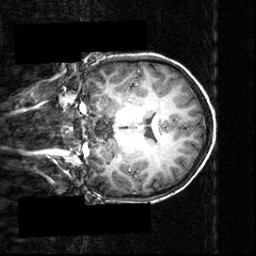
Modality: T1w
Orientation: coronal
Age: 12
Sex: female
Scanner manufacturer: siemens
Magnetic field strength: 3.951 T
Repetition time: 1.5 s
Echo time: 0.00335 s